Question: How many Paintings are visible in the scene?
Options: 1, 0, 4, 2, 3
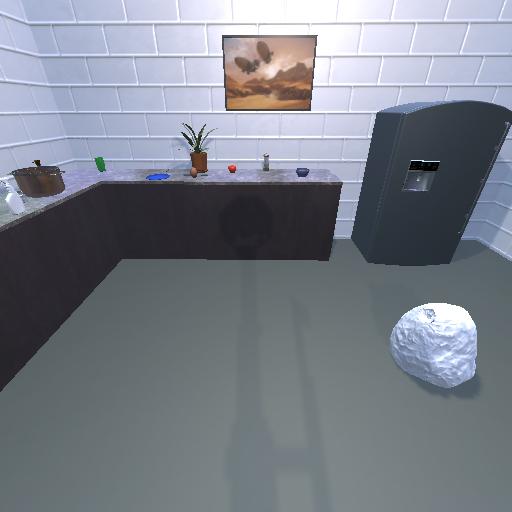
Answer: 1